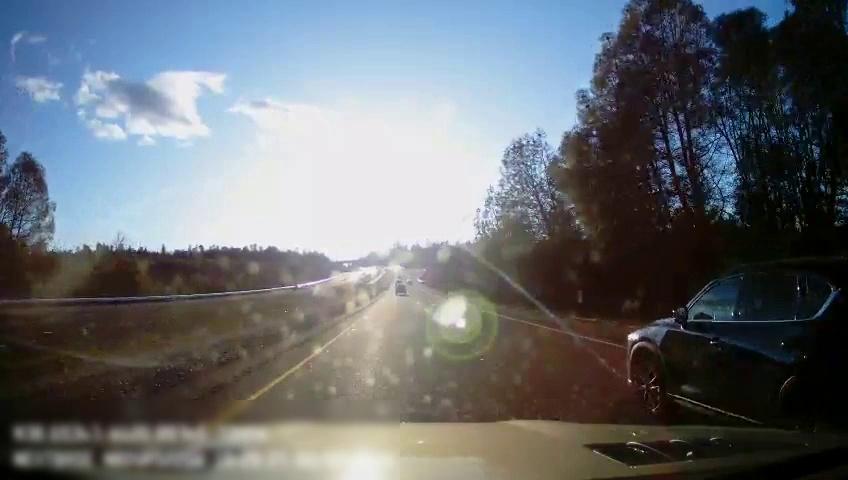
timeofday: Day
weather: Sunny
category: Drivable Space
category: Drivable Space
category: Vehicles | SUV
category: Vehicles | Car
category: Lanes | Current Lane
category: Lanes | Current Lane
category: Lanes | Alternate Lane